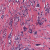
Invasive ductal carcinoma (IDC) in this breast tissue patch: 1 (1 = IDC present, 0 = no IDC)